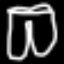
Label: pants